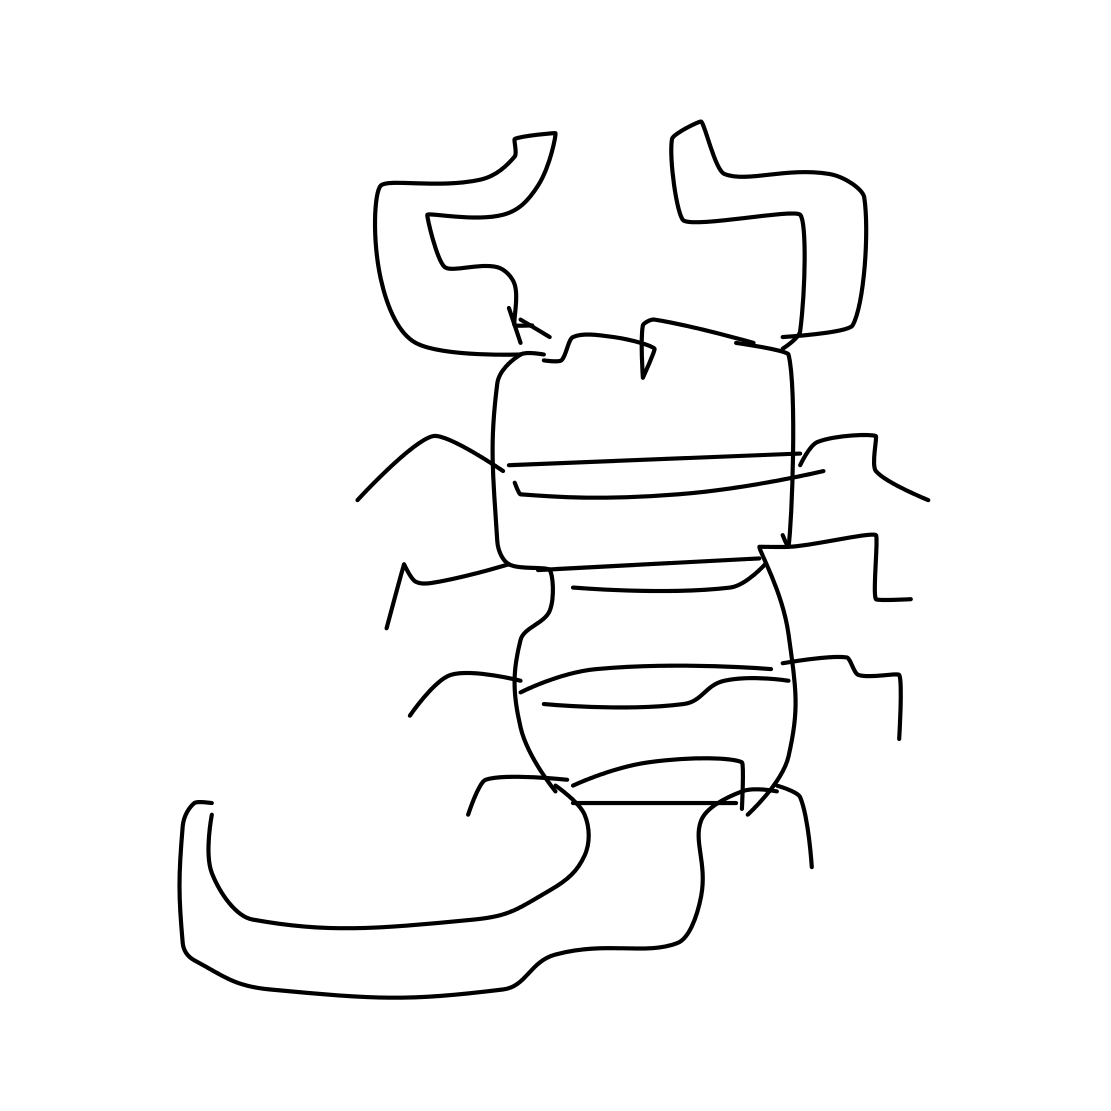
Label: scorpion